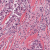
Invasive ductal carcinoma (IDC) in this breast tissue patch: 1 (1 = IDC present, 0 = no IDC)